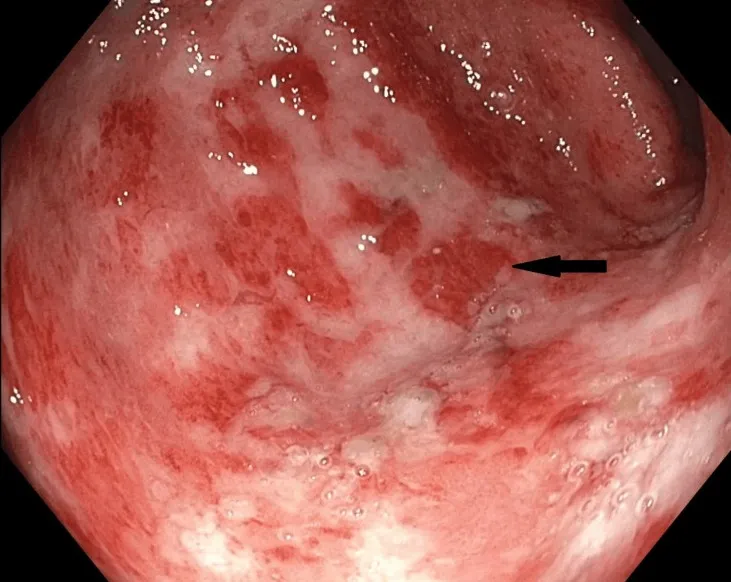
Colonoscopy image showing ulcerated mucosa of the sigmoid colon (black arrow).
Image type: endoscopy (gi_endoscopy)